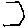
Label: hexagon